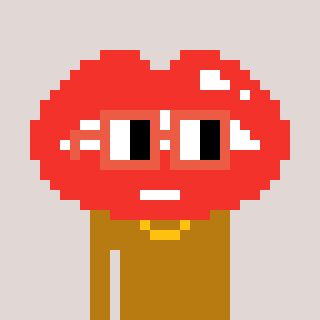
a pixel art character with square orange glasses, a lips-shaped head and a gold-colored body on a warm background